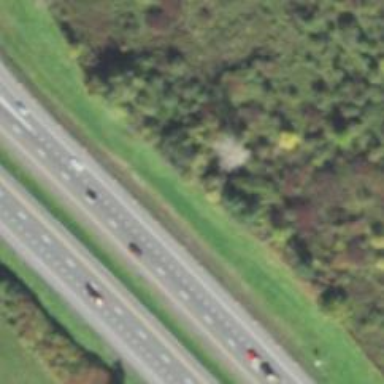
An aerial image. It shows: Motorway junction.